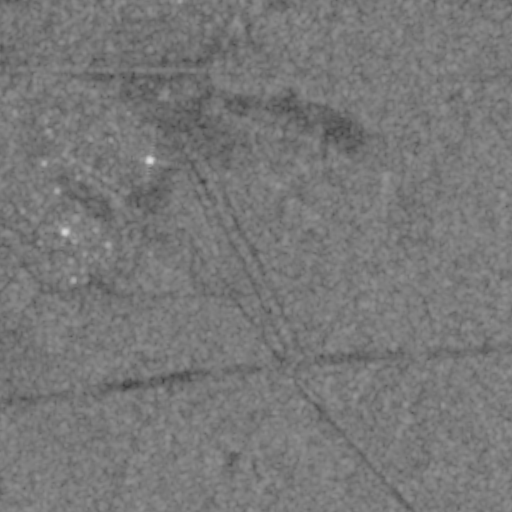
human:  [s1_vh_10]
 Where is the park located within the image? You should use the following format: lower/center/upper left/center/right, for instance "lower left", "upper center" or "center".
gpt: The park is located in the upper left of the image.
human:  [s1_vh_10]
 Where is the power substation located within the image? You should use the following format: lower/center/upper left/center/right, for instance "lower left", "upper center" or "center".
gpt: The power substation is located in the upper left of the image.
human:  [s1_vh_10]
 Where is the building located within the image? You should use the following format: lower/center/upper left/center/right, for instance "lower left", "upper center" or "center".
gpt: There is no building in the image.

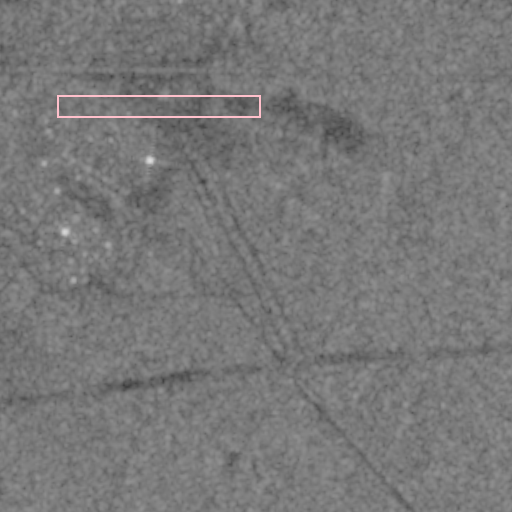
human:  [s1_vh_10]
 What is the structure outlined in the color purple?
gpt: There is no purple outline.
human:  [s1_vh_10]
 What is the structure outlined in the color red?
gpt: There is no structure outlined in red.